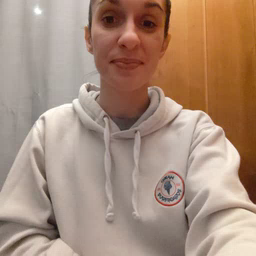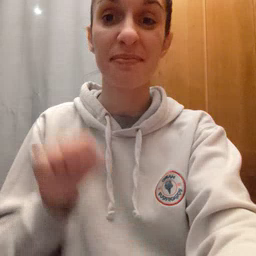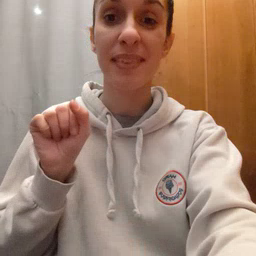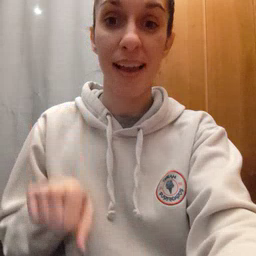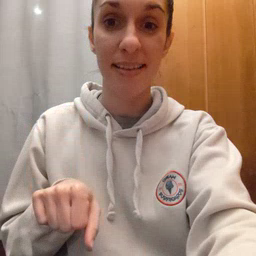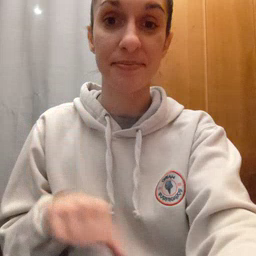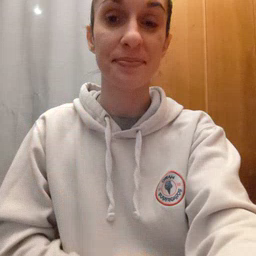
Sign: can